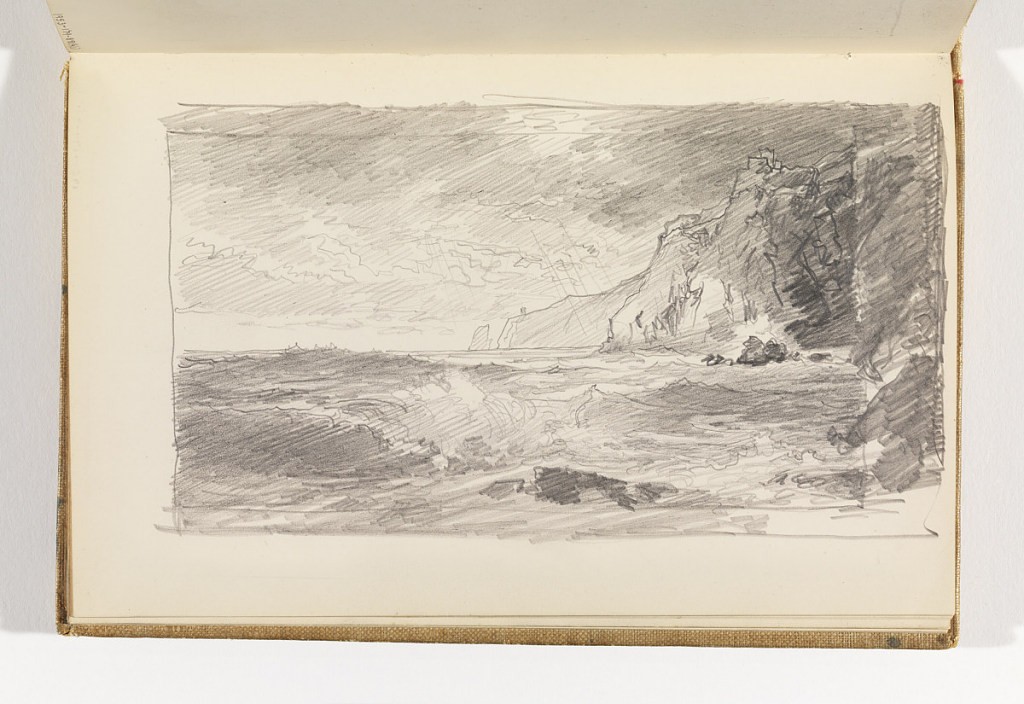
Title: Stormy Sea with Cliffs
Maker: William Trost Richards, American, 1833–1905
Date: after 1878
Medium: Graphite on cream wove paper
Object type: Sketchbook folio
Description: Dark, rough sea breaking in foreground, cliffs behind at right.